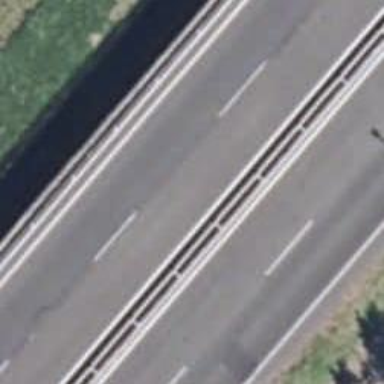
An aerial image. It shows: Asphalt road designated as trunk highway.